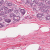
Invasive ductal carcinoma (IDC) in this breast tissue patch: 0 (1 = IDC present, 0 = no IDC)